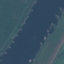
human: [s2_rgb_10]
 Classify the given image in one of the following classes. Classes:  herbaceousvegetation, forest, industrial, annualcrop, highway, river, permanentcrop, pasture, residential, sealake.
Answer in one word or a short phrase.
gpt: River